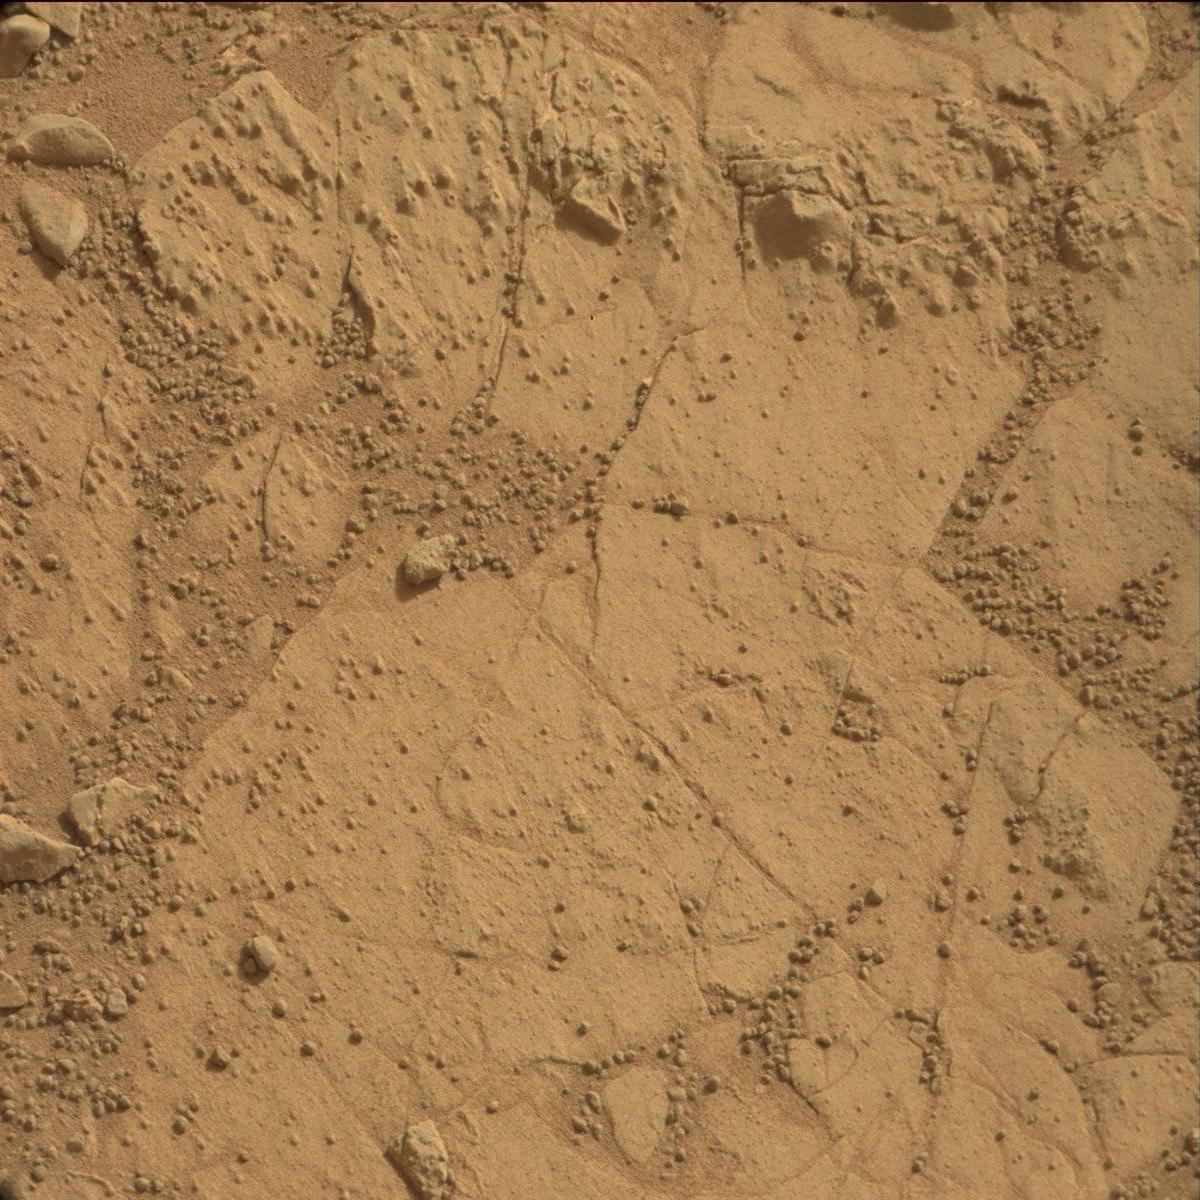
Terrain classes present: Bedrock, Rock, Sand / Soil